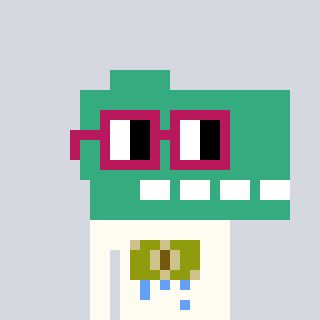
a pixel art character with square dark red glasses, a dino-shaped head and a grayscale-colored body on a cool background